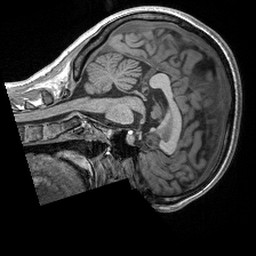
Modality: T1w
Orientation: sagittal
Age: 21
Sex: female
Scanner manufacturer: siemens
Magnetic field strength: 3 T
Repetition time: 2.4 s
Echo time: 0.00191 s